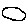
Label: circle